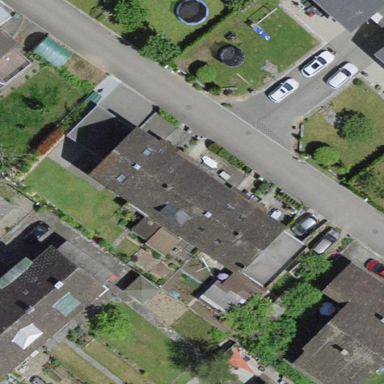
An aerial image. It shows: Terrace building with gabled roof.